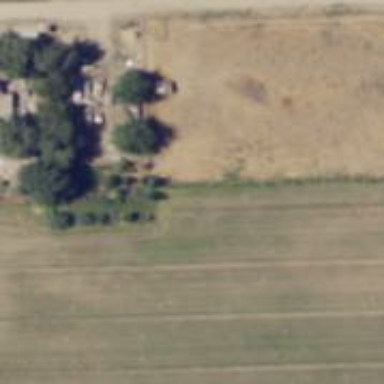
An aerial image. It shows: Farmyard area.